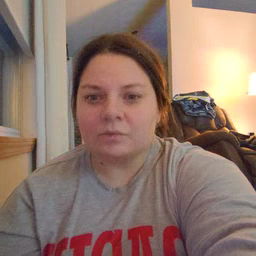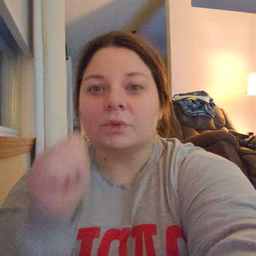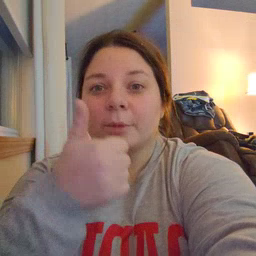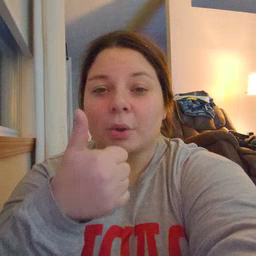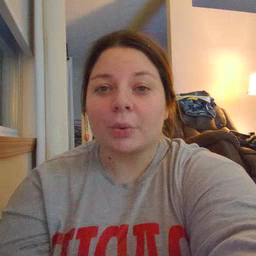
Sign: tomorrow